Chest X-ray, AP view. Patient: 58 years old, sex F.
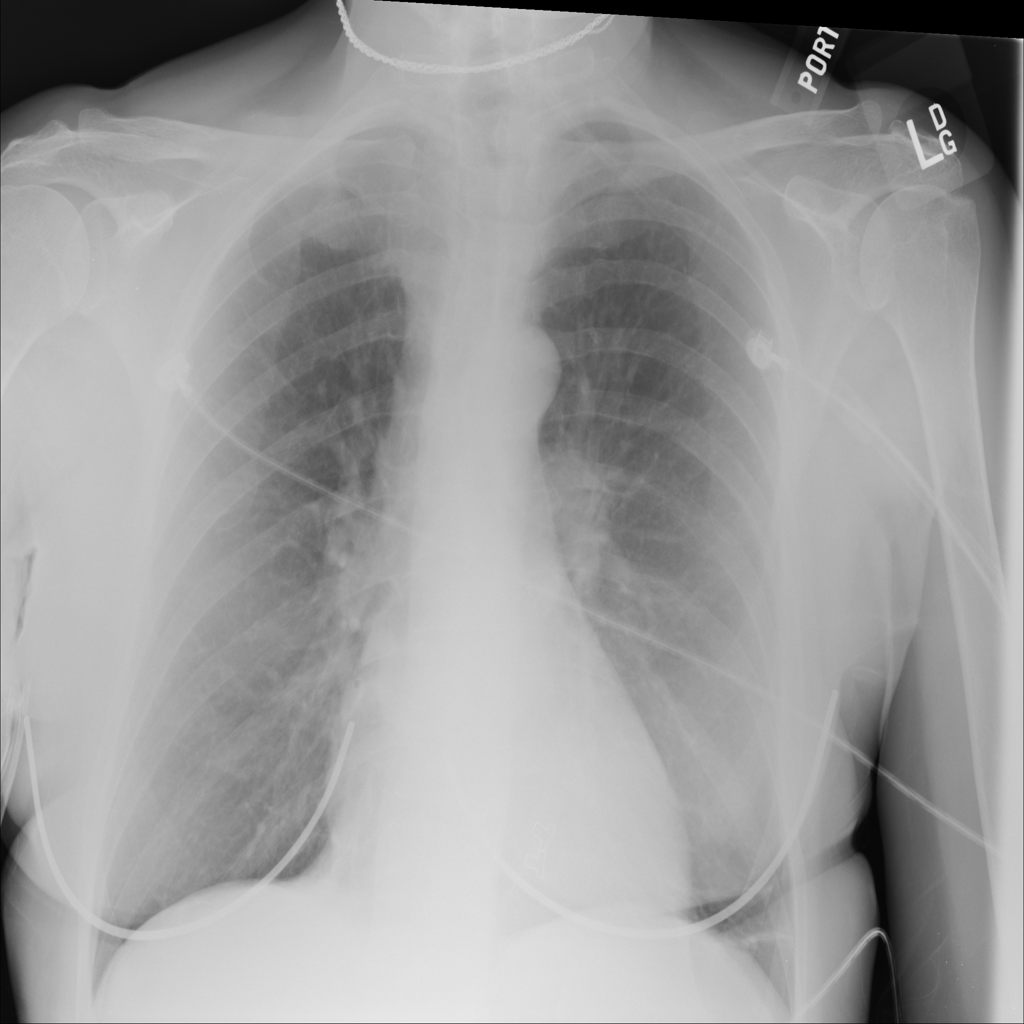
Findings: Atelectasis